Question: I am using Perl and Tk to display a window with images inside. It cycles through images in the pattern of white background, black background, image (1280x800), repeat. The problem is that I need to be able to view the entire image. Tk is putting on a 2-pixel border on top of the images, including the black and white backgrounds. Here is my code...
'''
use Tk;
# Create and configure the canvas:
my $canvas = $mw->Canvas( -cursor=>"crosshair", -background=>"black",
-width=>1280, -height=>800 )->pack();
my $canvasWidth = 1280;
my $canvasHeight = 800;
my $blackRect = $canvas->createRectangle(0,0,$canvasWidth,$canvasHeight, -fill => "black", -tags => ['blackRect']);
my $whiteRect = $canvas->createRectangle(0,0,$canvasWidth,$canvasHeight, -fill => "white", -tags => ['whiteRect']);
# create a Photo object and one Button then we will reuse it.
my $shot = $canvas->Photo();
my $image = $canvas->createImage(0,0, -image => $shot, -anchor => "nw", -tags => ['image']);
# Remove the borders
$mw->overrideredirect(1);
# Loop through images
'''
I know that 'overrideredirect' gets rid of most of the extra stuff, but it still doesn't give me a window. I have tried adding '-borderwidth=>0' to the Canvas creation, and it changes nothing.
The border appears immediately and never goes away, not just when the first image is displayed.

Can this border be removed? If so, how?
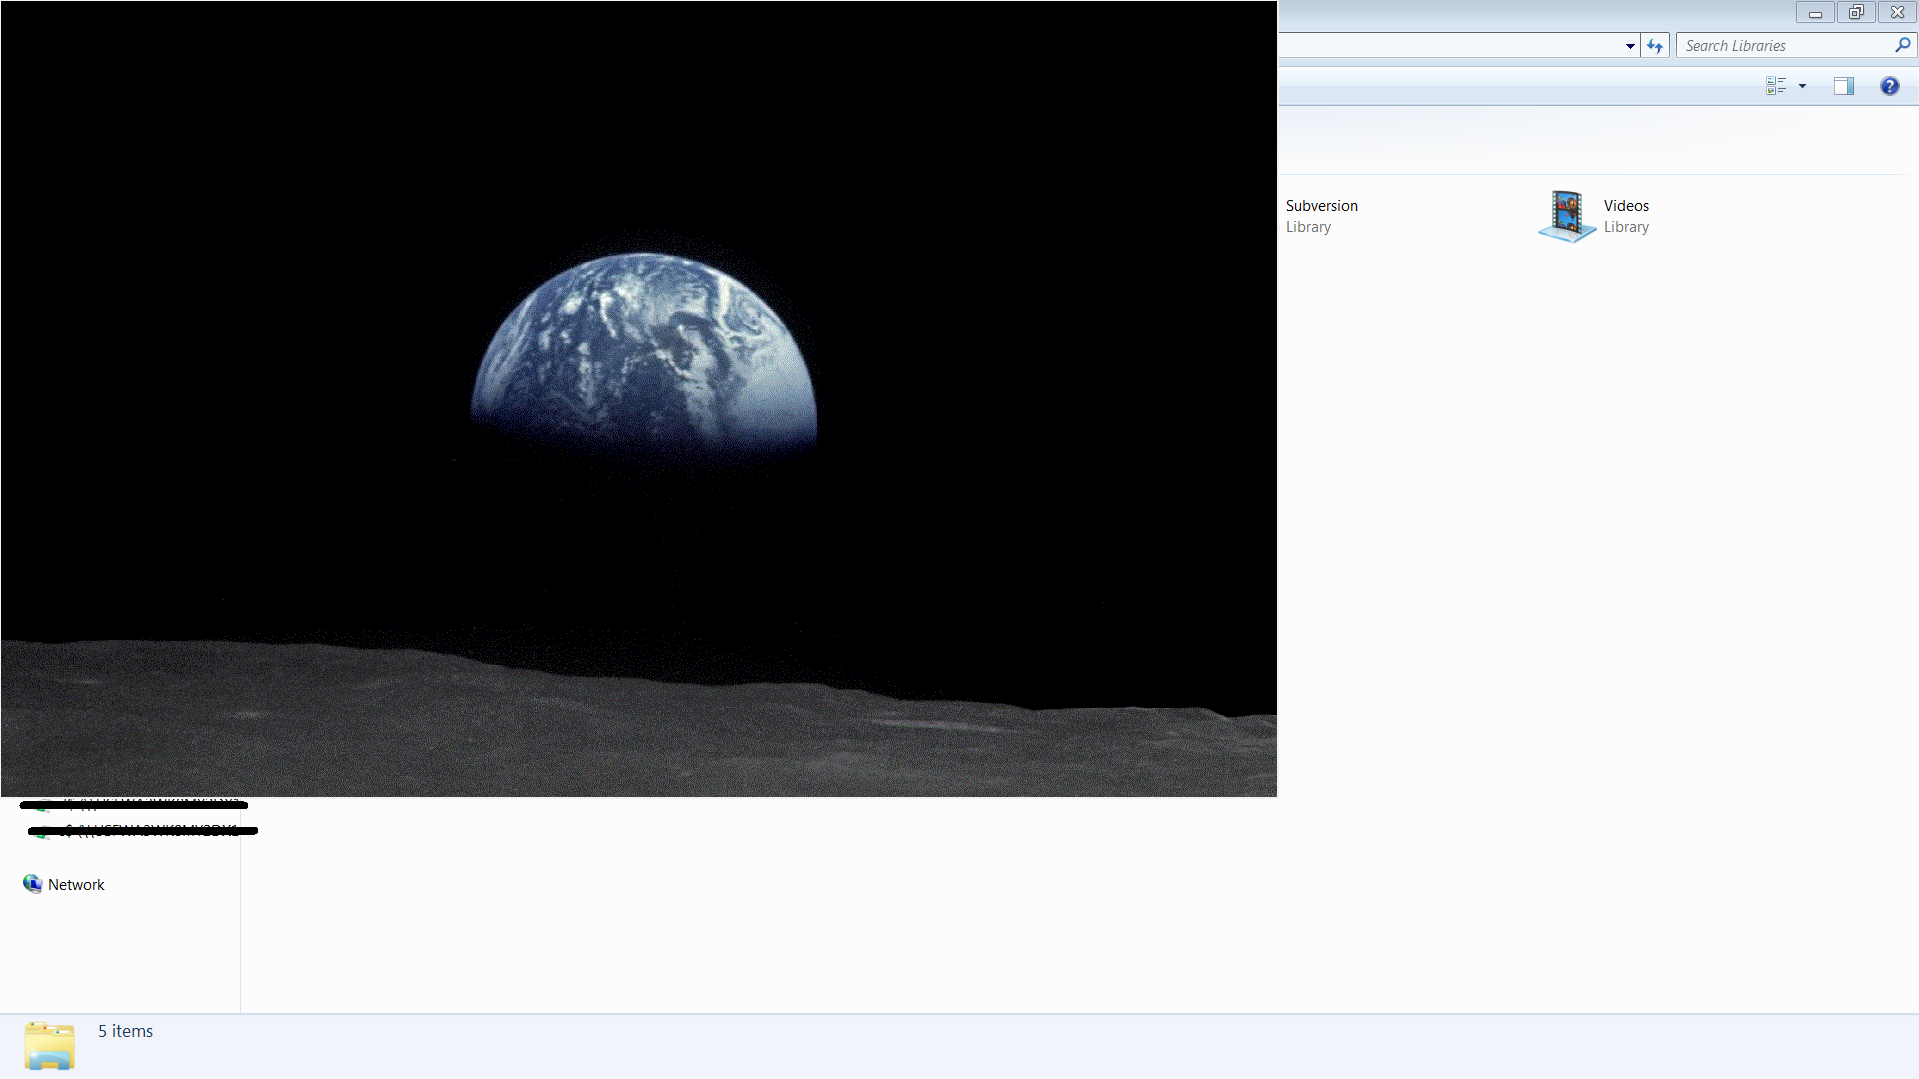
Answer: Add
'''
-highlightthickness => 0
'''
to the 'Canvas' call. This will remove the border which is used to show the currently focussed widget.